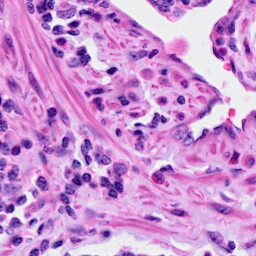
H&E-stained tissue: Cervix